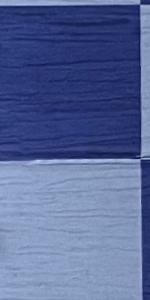
Label: Empty